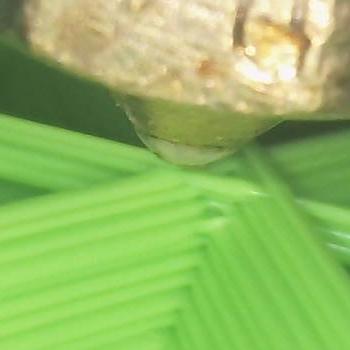
Flow rate: 56%